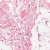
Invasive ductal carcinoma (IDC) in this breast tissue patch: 0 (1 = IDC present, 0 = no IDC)